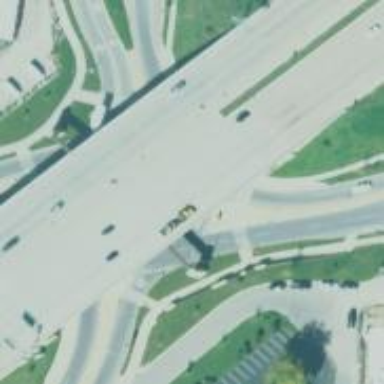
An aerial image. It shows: Roundabout at tertiary road junction.